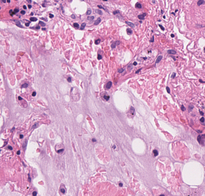
Tumor epithelial tissue: no
Tumor-associated stroma tissue: no
Normal tissue: yes